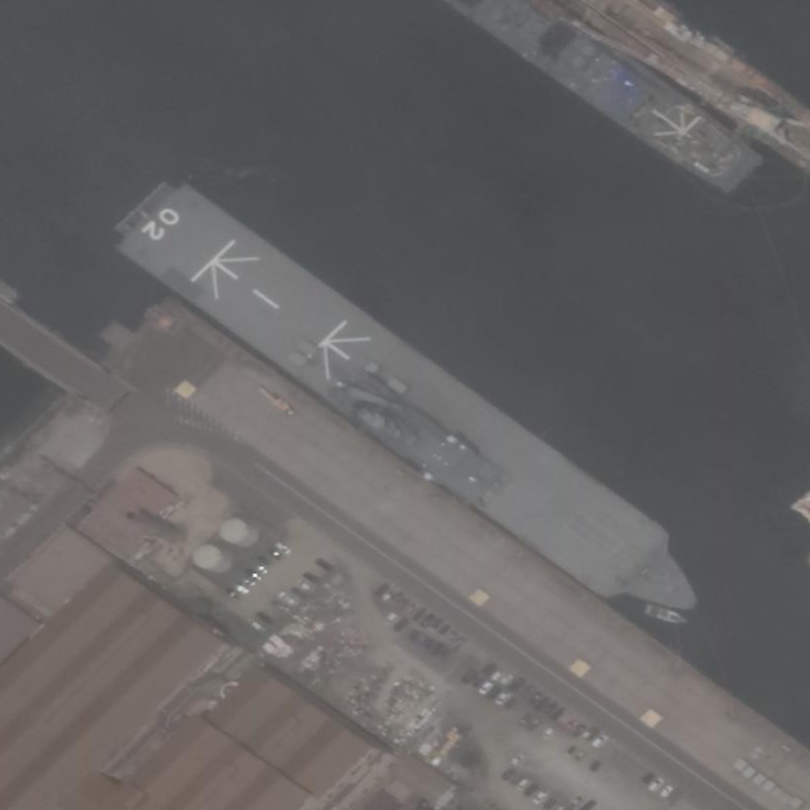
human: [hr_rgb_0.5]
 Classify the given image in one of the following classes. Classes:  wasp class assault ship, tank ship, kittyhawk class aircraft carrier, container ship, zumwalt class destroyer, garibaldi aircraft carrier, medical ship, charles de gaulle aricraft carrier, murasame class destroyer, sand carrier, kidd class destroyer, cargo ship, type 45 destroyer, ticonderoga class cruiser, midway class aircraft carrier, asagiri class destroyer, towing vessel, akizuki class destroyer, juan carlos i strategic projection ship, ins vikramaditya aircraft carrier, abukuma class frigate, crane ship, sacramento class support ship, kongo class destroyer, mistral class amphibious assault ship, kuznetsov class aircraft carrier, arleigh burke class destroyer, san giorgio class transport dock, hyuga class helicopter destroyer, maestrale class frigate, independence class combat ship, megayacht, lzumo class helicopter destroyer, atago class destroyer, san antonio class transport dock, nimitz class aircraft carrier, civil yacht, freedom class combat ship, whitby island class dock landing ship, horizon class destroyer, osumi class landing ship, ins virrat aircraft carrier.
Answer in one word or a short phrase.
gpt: Osumi class landing ship